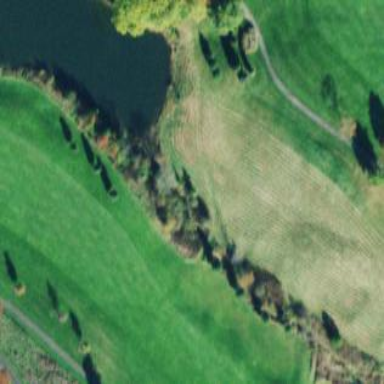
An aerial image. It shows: Scenic view of water hazard on golf course. The natural water feature adds beauty to the landscape.